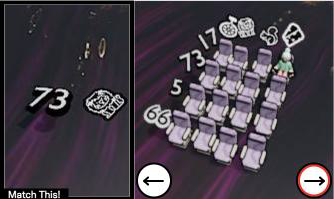
Task: seats
Answer: no